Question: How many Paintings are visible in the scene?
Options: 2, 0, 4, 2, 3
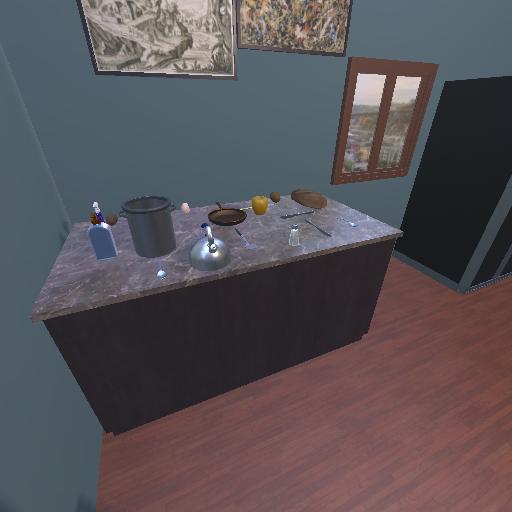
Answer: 2